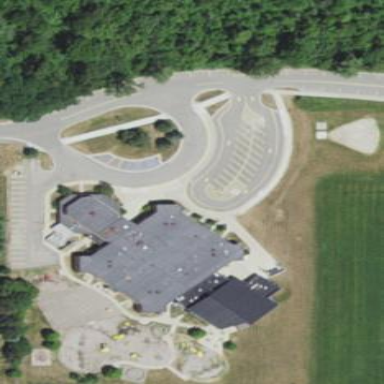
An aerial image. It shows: School.